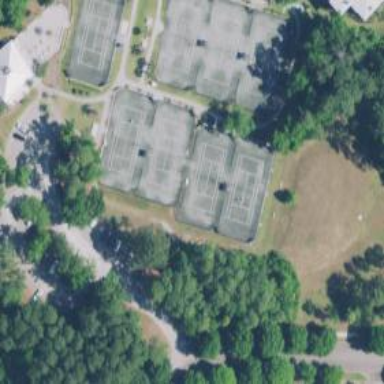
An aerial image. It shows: Tennis court on pitch designated for leisure land.